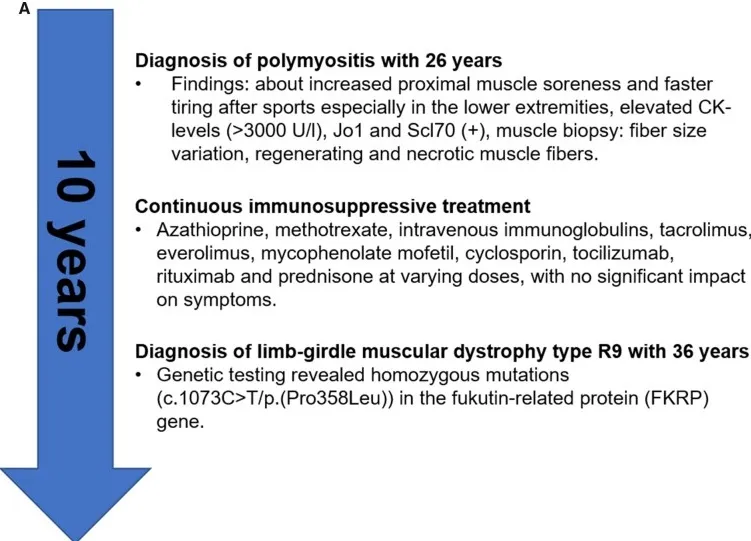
Case overview. (A) Case overview.
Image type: chart (chart)